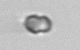
Label: Heterocapsa_rotundata